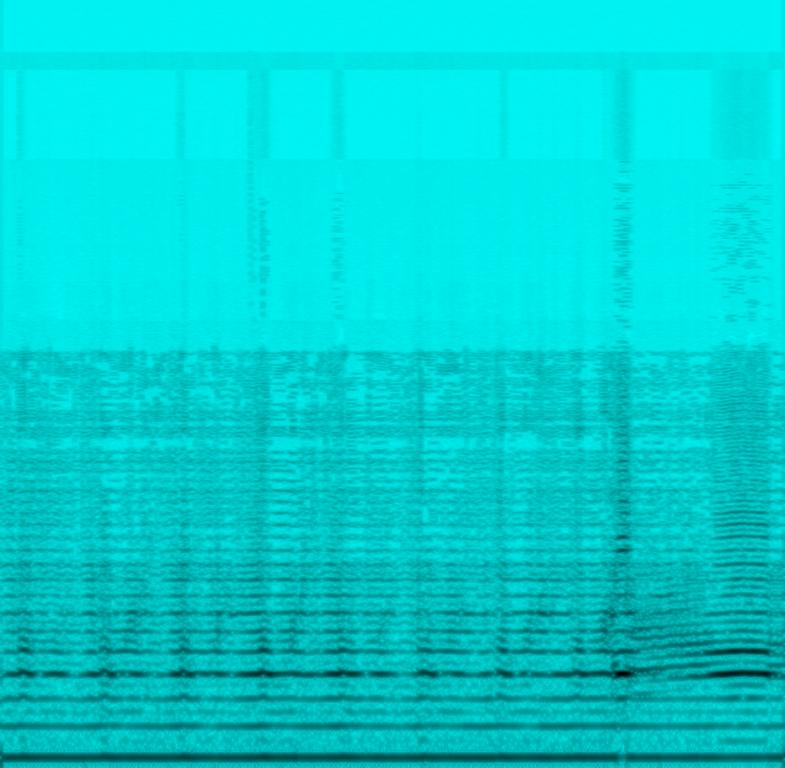
The low quality recording features a sustained didgeridoo melody being played. It sounds low, suspenseful and the recording is noisy and in mono.